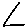
Label: triangle